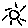
Label: sun